Question: Let's assume that I have the following table in Excel
'''
A B
Item quantity_sold
A 3
A 4
A 1
B 5
B 2
D 12
C 3
C 7
C 8
'''
and I need to sum up quantity_sold grouped by Item and print the results on the adjacent column only once per group, similar to the following
'''
A B C
Item quantity_sold SUM_by_item_type
A 3 8
A 4
A 1
B 5 7
B 2
D 12 12
C 3 18
C 7
C 8
'''
Is there any way I can achieve this without using Pivot Tables?

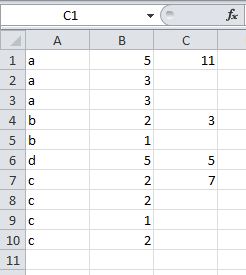
Answer: Try this formula in C2 copied down
'=IF(A2=A1,"",SUMIF(A:A,A2,B:B))'
That will give you a sum on the first row of each group - other rows are left blank